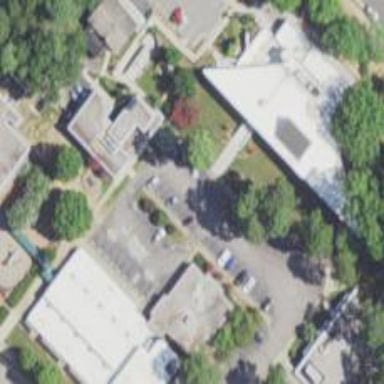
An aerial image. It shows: Commercial building.